Lunar surface albedo tile
Center latitude: 37.69
Center longitude: 34.506
Resolution (meters per pixel, mean): 116.53
Tile area (km^2): 13088.84
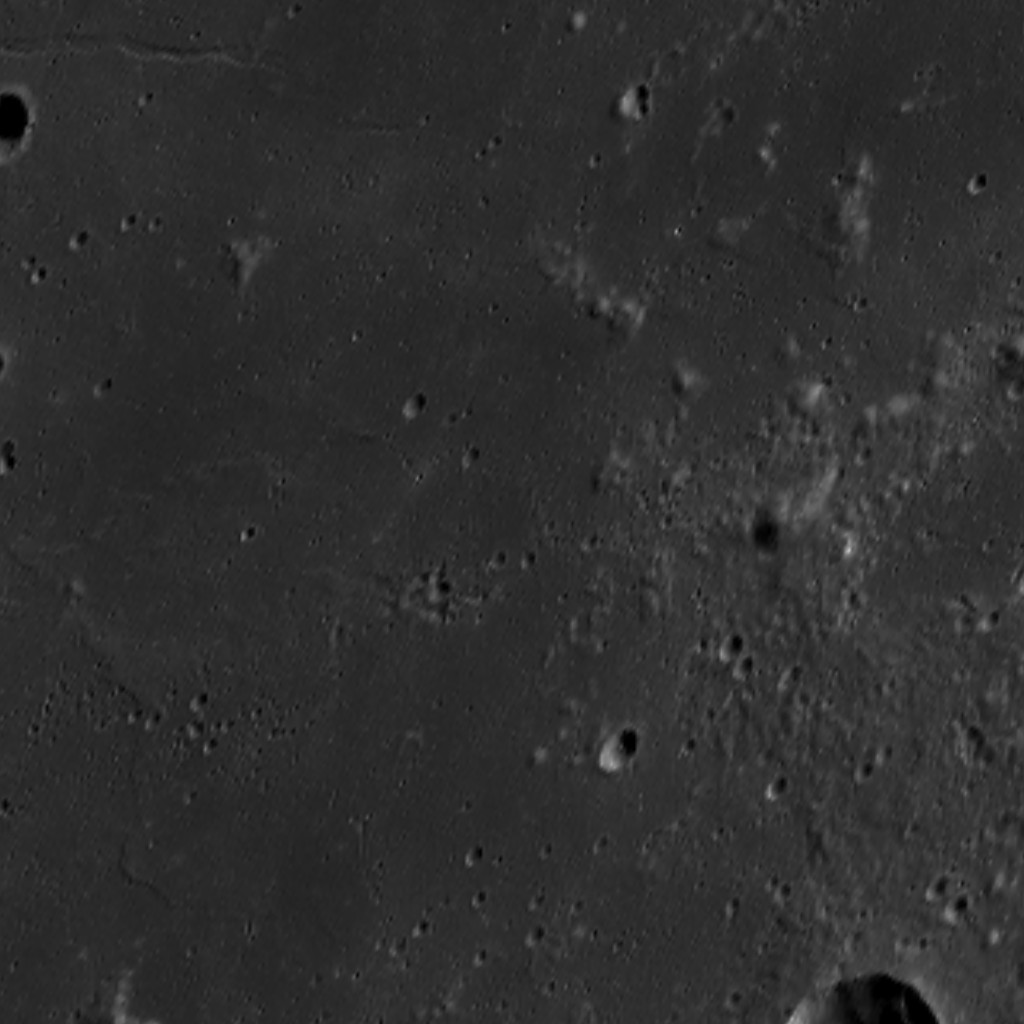